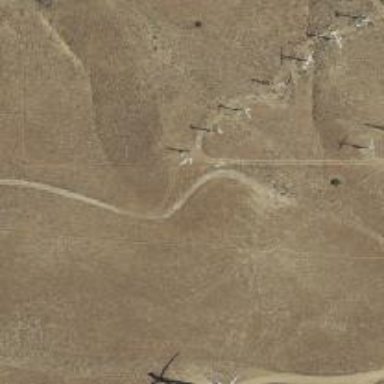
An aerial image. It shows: Wind power generator with wind turbines.